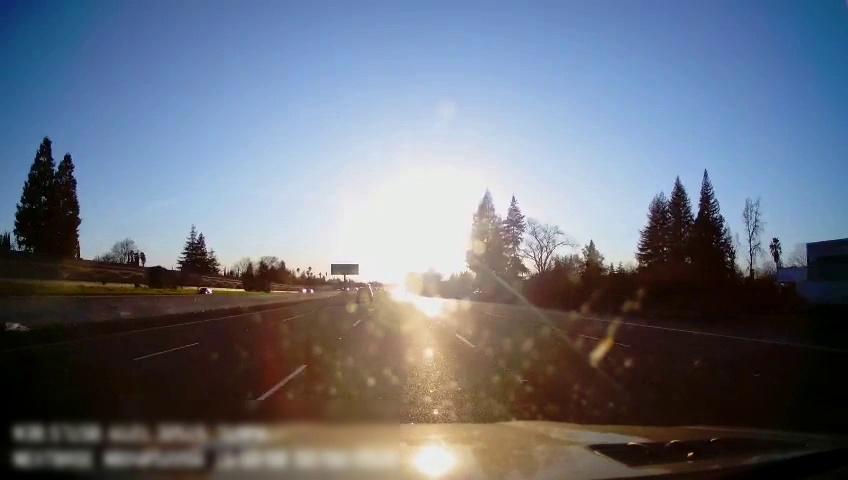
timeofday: Day
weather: Sunny
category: Drivable Space
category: Vehicles | Car
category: Vehicles | SUV
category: Lanes | Alternate Lane
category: Lanes | Alternate Lane
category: Lanes | Current Lane
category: Lanes | Current Lane
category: Lanes | Alternate Lane
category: Lanes | Alternate Lane
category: Traffic | Signs